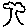
Label: tree